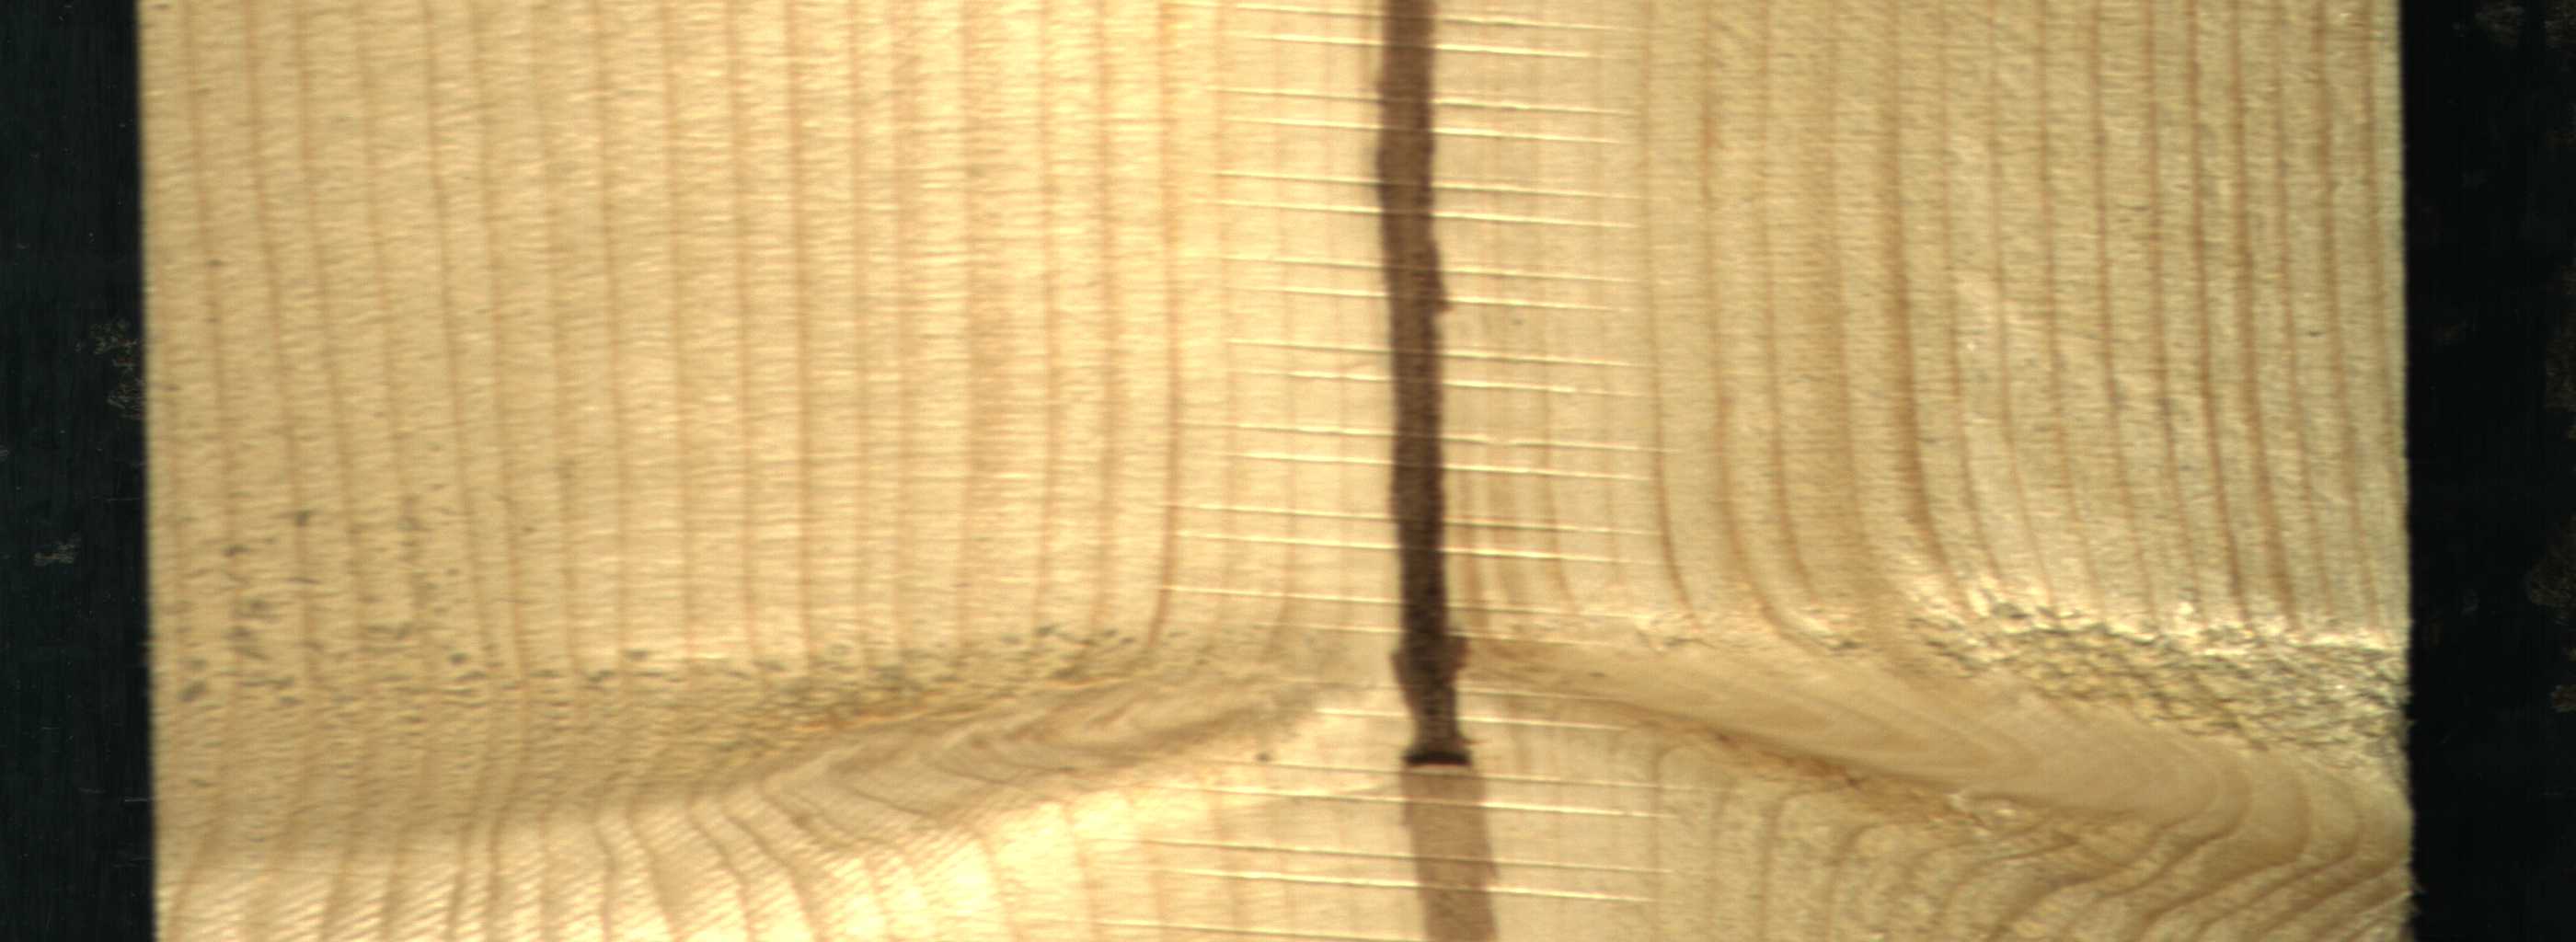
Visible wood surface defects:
Marrow